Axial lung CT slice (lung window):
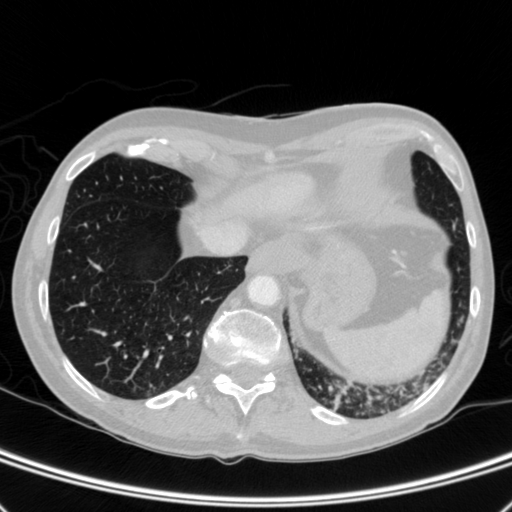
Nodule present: no